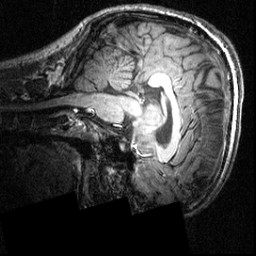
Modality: T1w
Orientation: sagittal
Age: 20
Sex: male
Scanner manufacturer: siemens
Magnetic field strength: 3.951 T
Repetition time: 1.5 s
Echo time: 0.00335 s